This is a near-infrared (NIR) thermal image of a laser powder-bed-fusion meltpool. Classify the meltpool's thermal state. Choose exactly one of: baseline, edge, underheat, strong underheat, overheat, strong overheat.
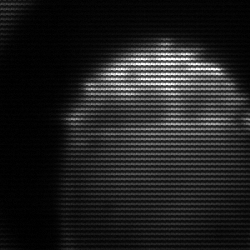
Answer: edge